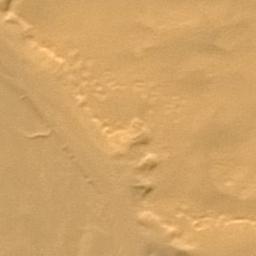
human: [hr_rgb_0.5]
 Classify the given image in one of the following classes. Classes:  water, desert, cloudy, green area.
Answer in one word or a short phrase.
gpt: desert